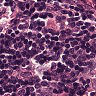
Metastatic tissue present: no